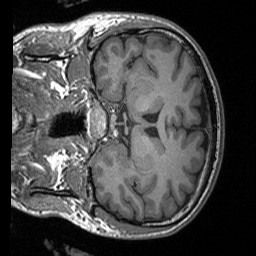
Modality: T1w
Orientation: coronal
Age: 22
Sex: male
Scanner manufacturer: siemens
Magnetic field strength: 3 T
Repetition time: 1.9 s
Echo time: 0.00252 s